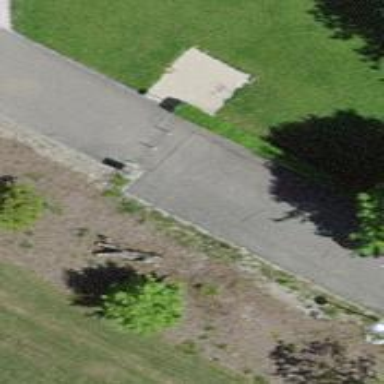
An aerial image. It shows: Bollard.